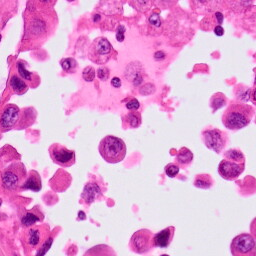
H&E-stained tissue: Lung